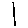
Label: line